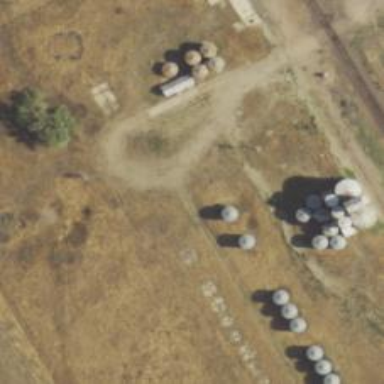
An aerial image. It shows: Silo.